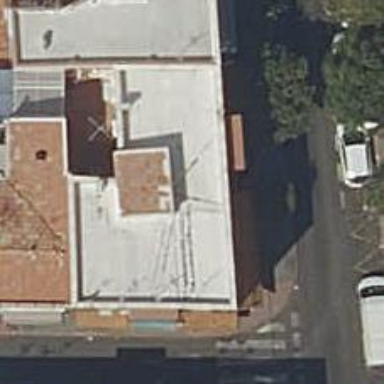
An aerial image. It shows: Cafe.